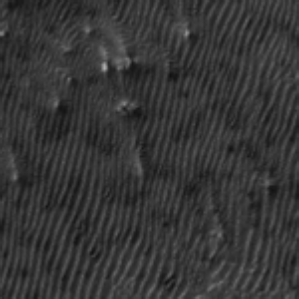
Label: frost